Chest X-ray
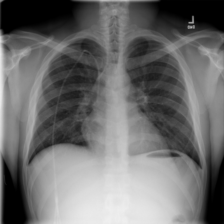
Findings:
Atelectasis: negative
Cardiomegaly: negative
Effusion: negative
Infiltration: negative
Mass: negative
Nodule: negative
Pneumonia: negative
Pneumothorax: negative
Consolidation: negative
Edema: negative
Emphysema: negative
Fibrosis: negative
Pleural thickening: negative
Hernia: negative